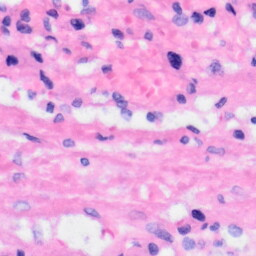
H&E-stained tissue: Liver